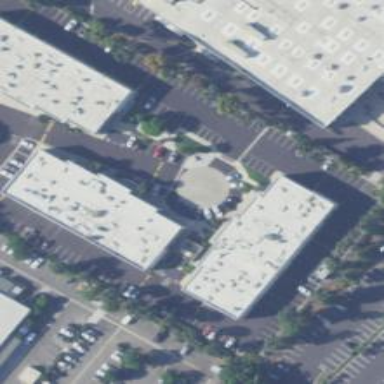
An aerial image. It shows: Commercial building.